Interaction volume radius: 10 \u00c5
Interaction volume height: 15 \u00c5
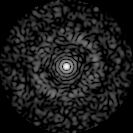
Disorder parameter: 0.8226